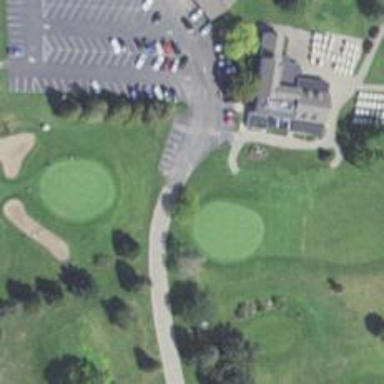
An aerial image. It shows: Path for both roads and golfers.